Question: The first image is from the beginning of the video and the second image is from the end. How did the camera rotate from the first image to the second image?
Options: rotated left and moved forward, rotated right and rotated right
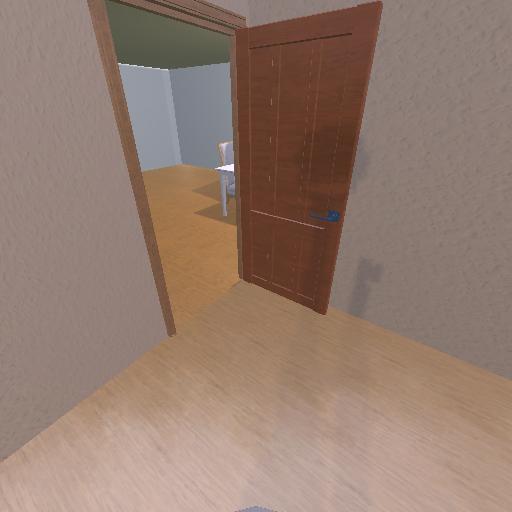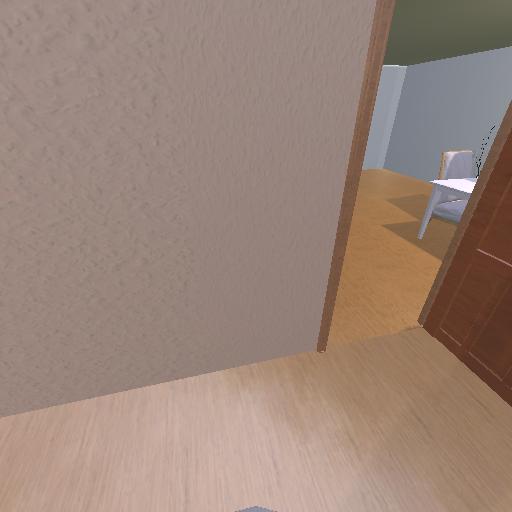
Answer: rotated left and moved forward